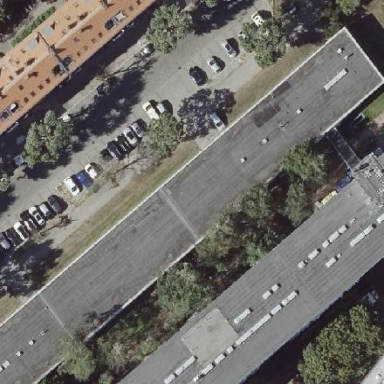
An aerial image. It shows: Gray university building with flat roof made of tar paper.